Question: I need to add a button to the calendar by default.
This button is a http link.
Like this:

Any idea ? I begin with Lotus Domino Designer.
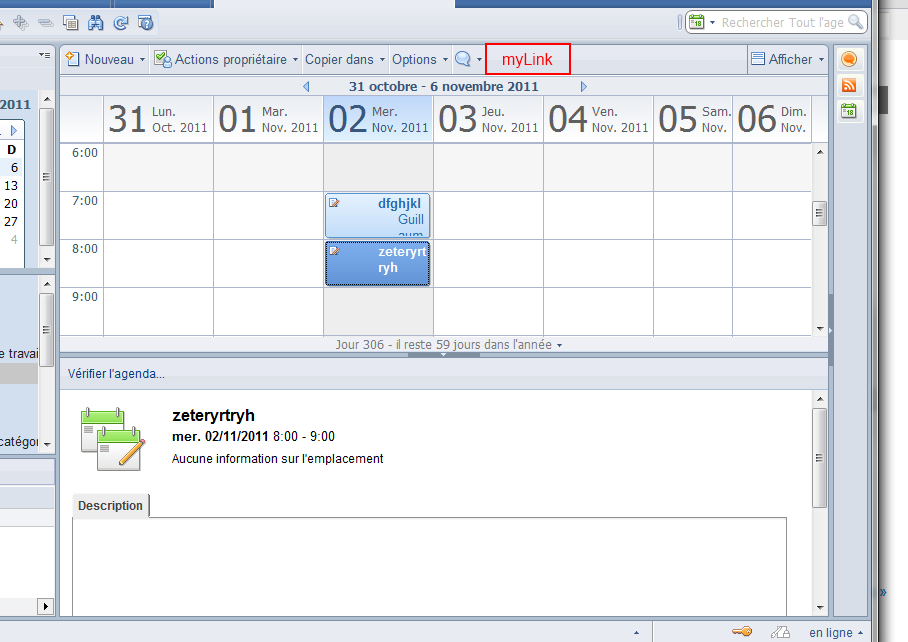
Answer: Locate the view you are seeing in the designer, and add an <URL> to the action bar.
To have the action open an url, make it a "Formla" action and use the <URL> formula
'''
@URLOpen("http://www.stackoverflow.com")
'''